Question: My scenario with spring integration is:
1. tens producer that send the data using a custom protocol(size and content)
2. I have to decode this custom protocol and then handler the result.
So I tried lots configuration, the best for this moment is the follow:
'''
<bean id="serializer" class="com.MySerializerDeserializer" />
<task:executor id="myTaskExecutor" pool-size="5-300" queue-capacity="500000"/>
<int-ip:tcp-connection-factory id="serverTcpConFact"
type="server"
port="5566"
using-nio="true"
single-use="false"
so-timeout="5000"
task-executor="myTaskExecutor"
deserializer="serializer"
serializer="serializer"/>
<int-ip:tcp-inbound-channel-adapter id="tcpInboundAdapter"
channel="tcpInbound"
connection-factory="serverTcpConFact" />
<int:channel id="tcpInbound" />
<int:service-activator input-channel="tcpInbound"
ref="importService"
method="handler" />
<bean id="importService" class="com.MyImportService" />
'''
The serialization class is:
'''
public class MySerializerDeserializer implements Serializer< MyMessage >, Deserializer< MyMessage > {
@Override
public MyMessage deserialize(InputStream inputStream) throws IOException {
DataInputStream dis = new DataInputStream(inputStream);
int size = dis.readInt();
byte[] b = new byte[size];
dis.read(b);
MyMessage s = new MyMessage ();
String value = new String(b);
s.setTest(value);
return s;
'''
I use this code to thest the server:
'''
class SimpleThread extends Thread {
public void run() {
try {
String id = java.util.UUID.randomUUID().toString();
try (Socket echoSocket = new Socket("localhost", 5566)) {
DataOutputStream dos = new DataOutputStream(echoSocket.getOutputStream());
for (int i = 0; i < 500; i++) {
String s = id + " " + i;
dos.writeInt(s.length());
dos.write(s.getBytes());
dos.flush();
System.out.println(id + " - " + i + " - " + s.length());
}
}
'''
When I execute this with a single thread works fine when I try to execute more than one threads Like:
'''
for (int i = 0; i < 5; i++) {
new SimpleThread().start();
}
'''
The spring integration server gets stuck and I have the follow WARN:
'''
WARN _[m [THREAD ID=myTaskExecutor-1] 2014-06-25 12:42:18 WARN org.springframework.integration.ip.tcp.connection.AbstractConnectionFactory:566 - Timing out TcpNioConnection 127.0.0.1:56273:5566:4e3caf61-<PHONE>-a1cf-1c31610b33f3
'''
And it doesn't work, The server can't recive the messages.
With this error:

Where am I wrong?
Thank you.
EDIT
I modified the thread poll in this way:
'''
<bean id="myTaskExecutor" class="org.springframework.integration.util.CompositeExecutor">
<constructor-arg>
<bean class="org.springframework.scheduling.concurrent.ThreadPoolTaskExecutor">
<property name="threadNamePrefix" value="io-" />
<property name="corePoolSize" value="4" />
<property name="maxPoolSize" value="8" />
<property name="queueCapacity" value="50000" />
<property name="rejectedExecutionHandler">
<bean class="org.springframework.integration.util.CallerBlocksPolicy">
<constructor-arg value="10000" />
</bean>
</property>
</bean>
</constructor-arg>
<constructor-arg>
<bean class="org.springframework.scheduling.concurrent.ThreadPoolTaskExecutor">
<property name="threadNamePrefix" value="assembler-" />
<property name="corePoolSize" value="4" />
<property name="maxPoolSize" value="10" />
<property name="queueCapacity" value="50000" />
<property name="rejectedExecutionHandler">
<bean class="org.springframework.integration.util.CallerBlocksPolicy">
<constructor-arg value="10000" />
</bean>
</property>
</bean>
</constructor-arg>
</bean>
'''
And the server is more responvive, but the I still have the problem
**EDIT*****
The import service is:
'''
public class ImportService {
public void handler(MyMessage inp) {
System.out.println(Thread.currentThread().getName() + "******" + inp.getTest());
}
'''
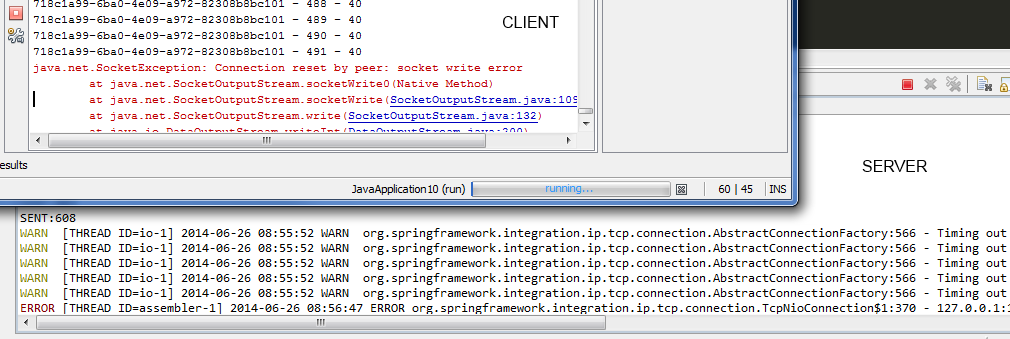
Answer: I just ran your test exactly as described (copied your code) and all worked as expected. 500 messages delivered to the other side.
I suggest you turn on TRACE level logging, and maybe add some debug logging to your deserializer.